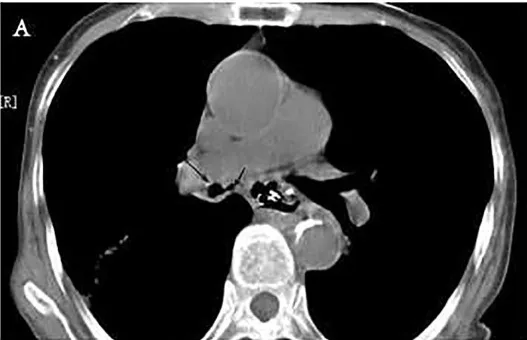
Chest computed tomography (CT) and fluoroscopy. (A) CT showed the bronchus communicate with mediastinal abscess. Long arrow: right inferior bronchus. Short arrow: mediastinum.
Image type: radiology (ct)